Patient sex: M
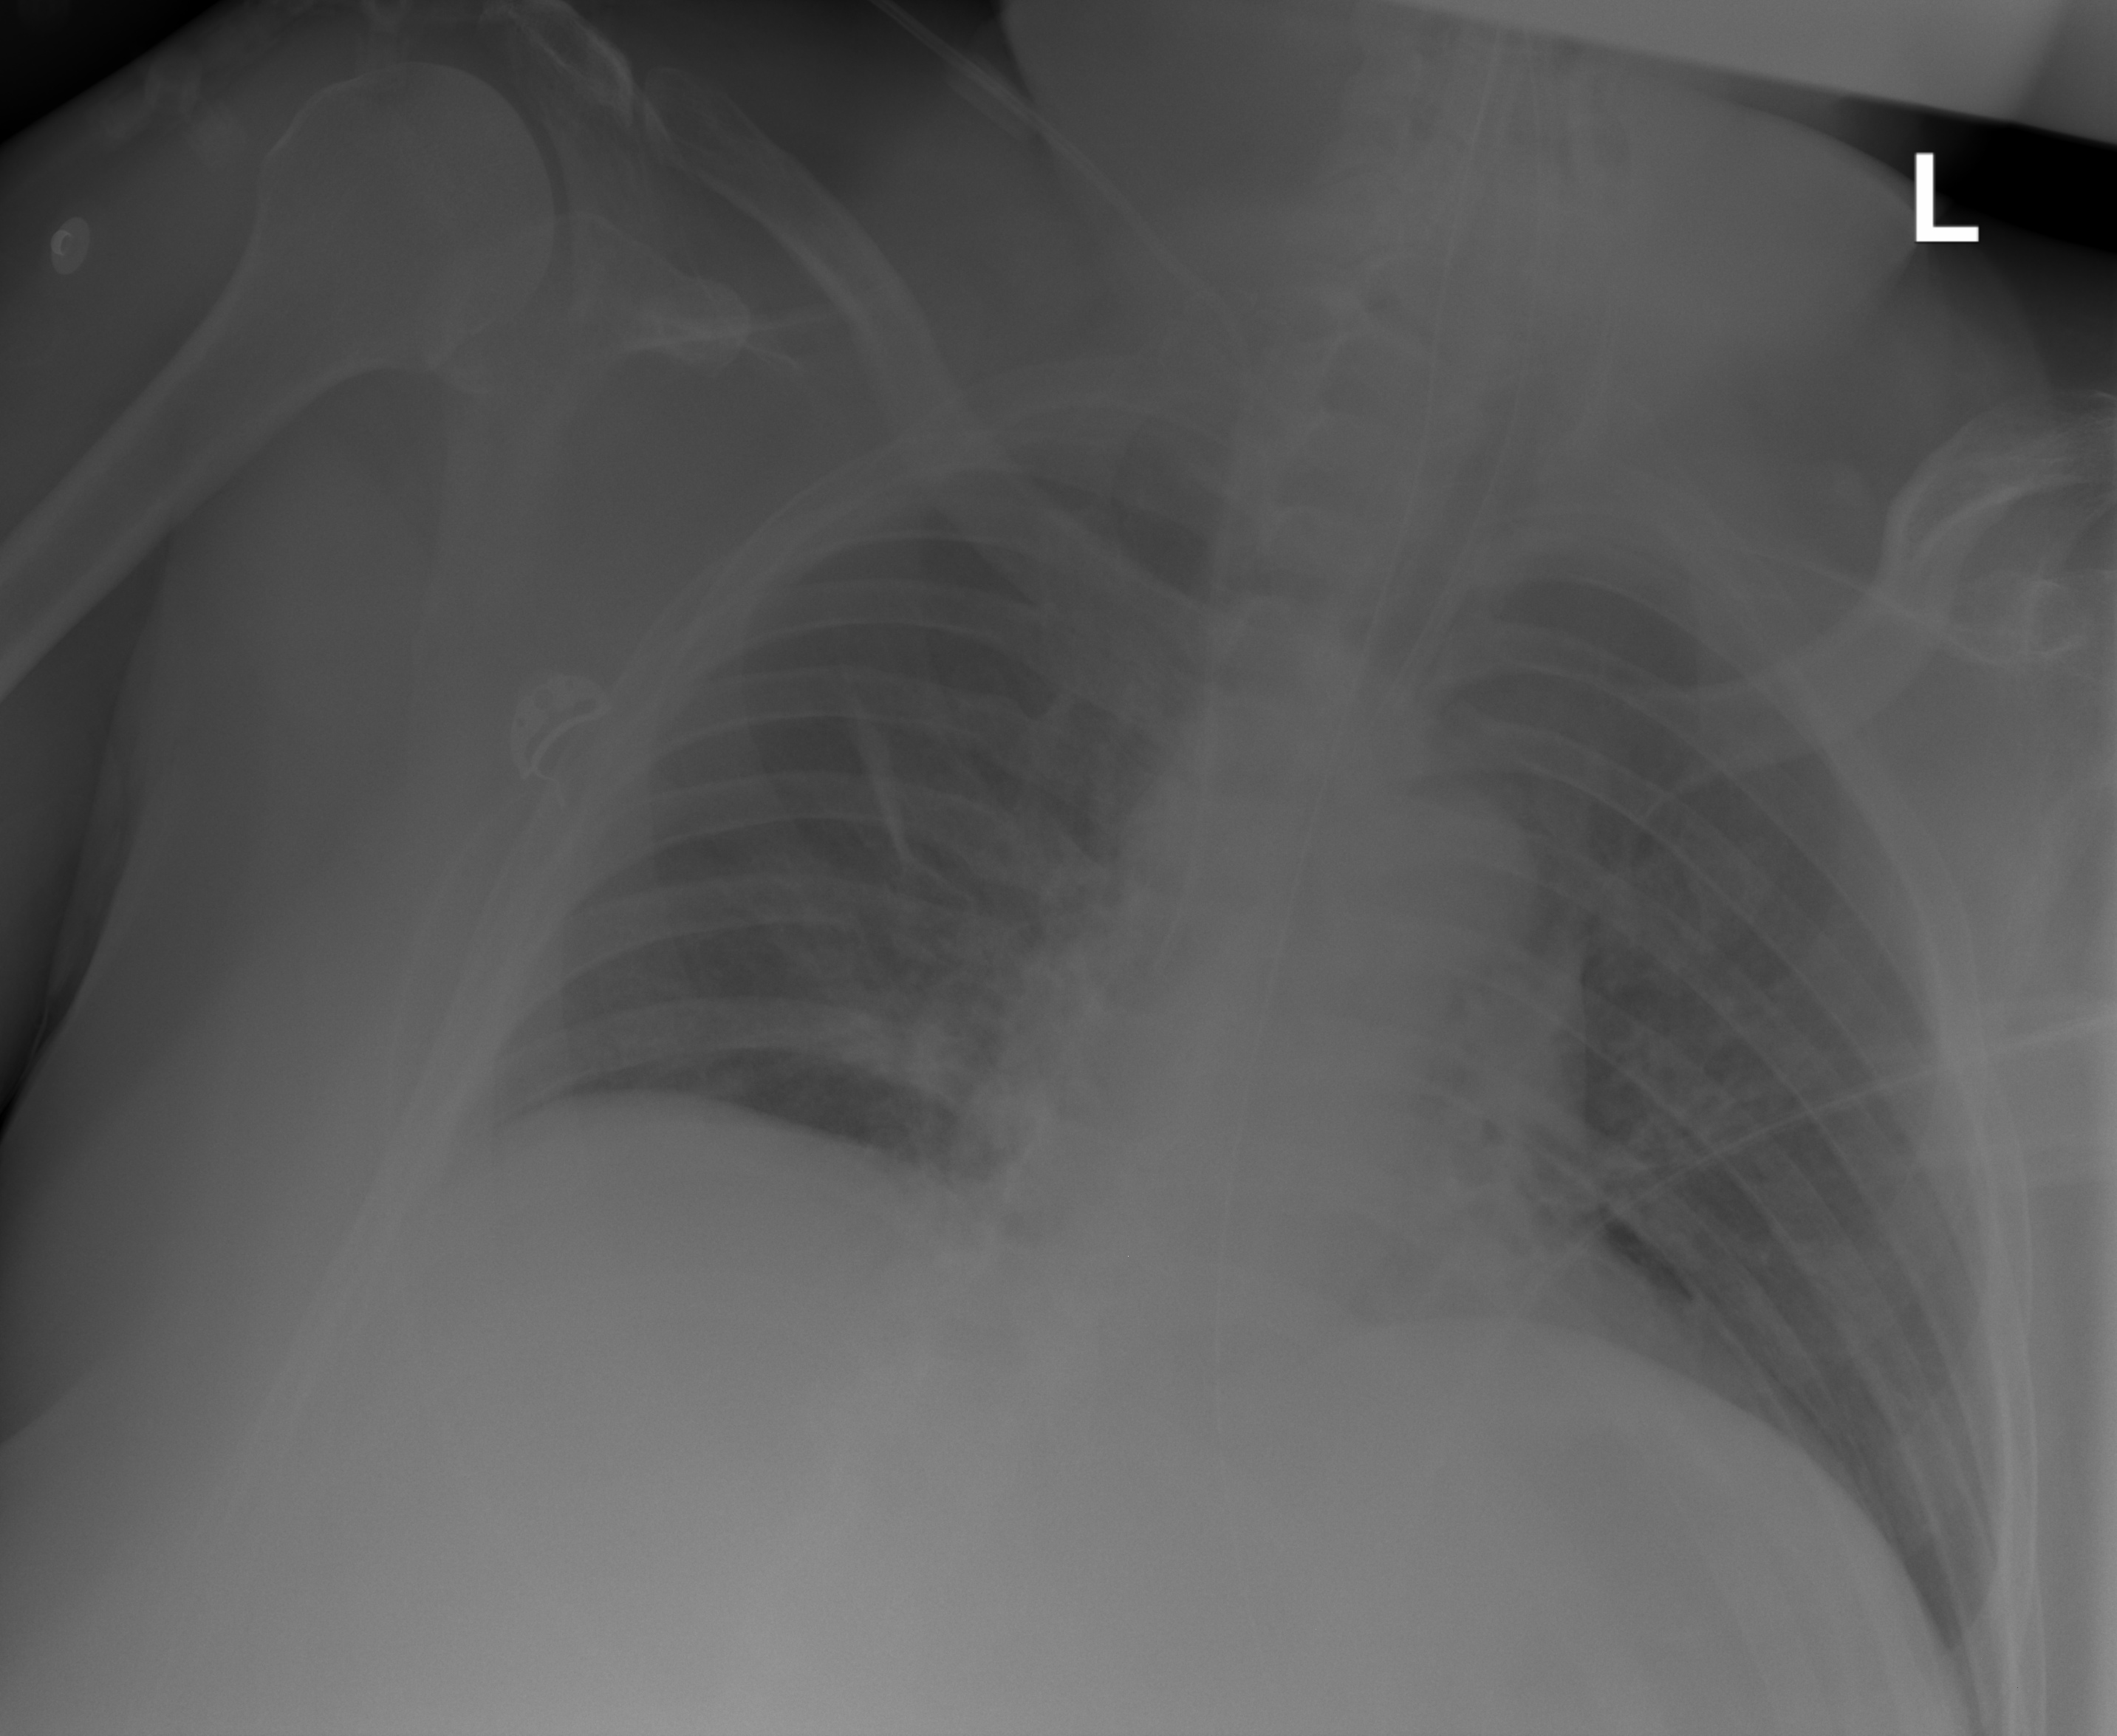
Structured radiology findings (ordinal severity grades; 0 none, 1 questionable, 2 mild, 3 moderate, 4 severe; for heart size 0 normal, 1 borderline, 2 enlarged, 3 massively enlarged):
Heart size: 0
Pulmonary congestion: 0
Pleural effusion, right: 0
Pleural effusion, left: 0
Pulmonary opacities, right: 2
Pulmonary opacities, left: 0
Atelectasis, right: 2
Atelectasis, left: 0